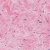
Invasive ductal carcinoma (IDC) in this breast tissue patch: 0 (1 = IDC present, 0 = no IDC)